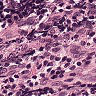
Metastatic tissue present: no